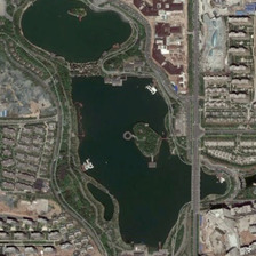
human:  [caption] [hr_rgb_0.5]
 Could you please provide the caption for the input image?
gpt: There is a lake in a beautiful park.

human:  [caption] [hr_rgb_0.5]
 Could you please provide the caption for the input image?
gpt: There is a lake in the beautiful park.

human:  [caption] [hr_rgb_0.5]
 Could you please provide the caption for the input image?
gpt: There is a lake in the park.

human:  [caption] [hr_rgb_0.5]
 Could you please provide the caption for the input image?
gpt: the lake is dark green and green trees around .

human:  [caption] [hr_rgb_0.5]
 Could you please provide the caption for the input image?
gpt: There is a beautiful lake in the park.